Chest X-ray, PA view. Patient: 47 years old, sex M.
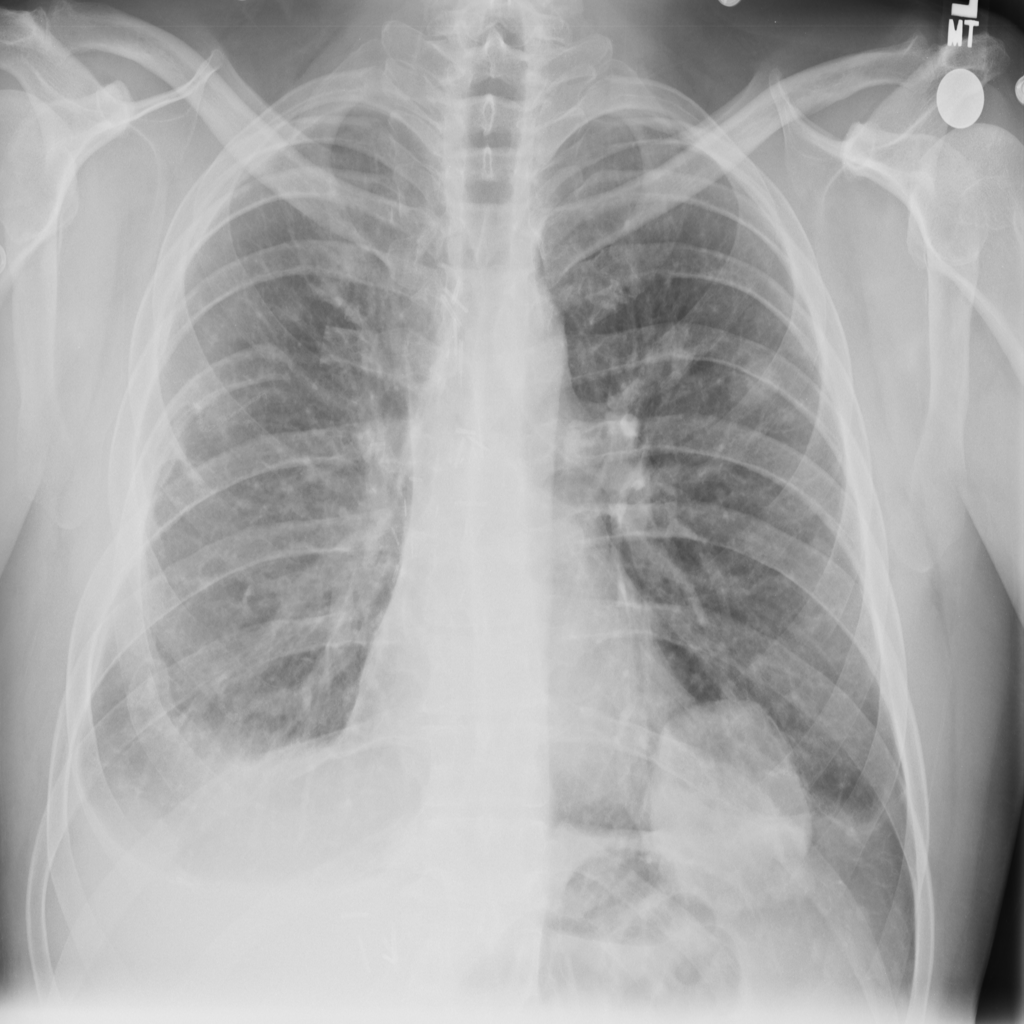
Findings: No Finding